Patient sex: M
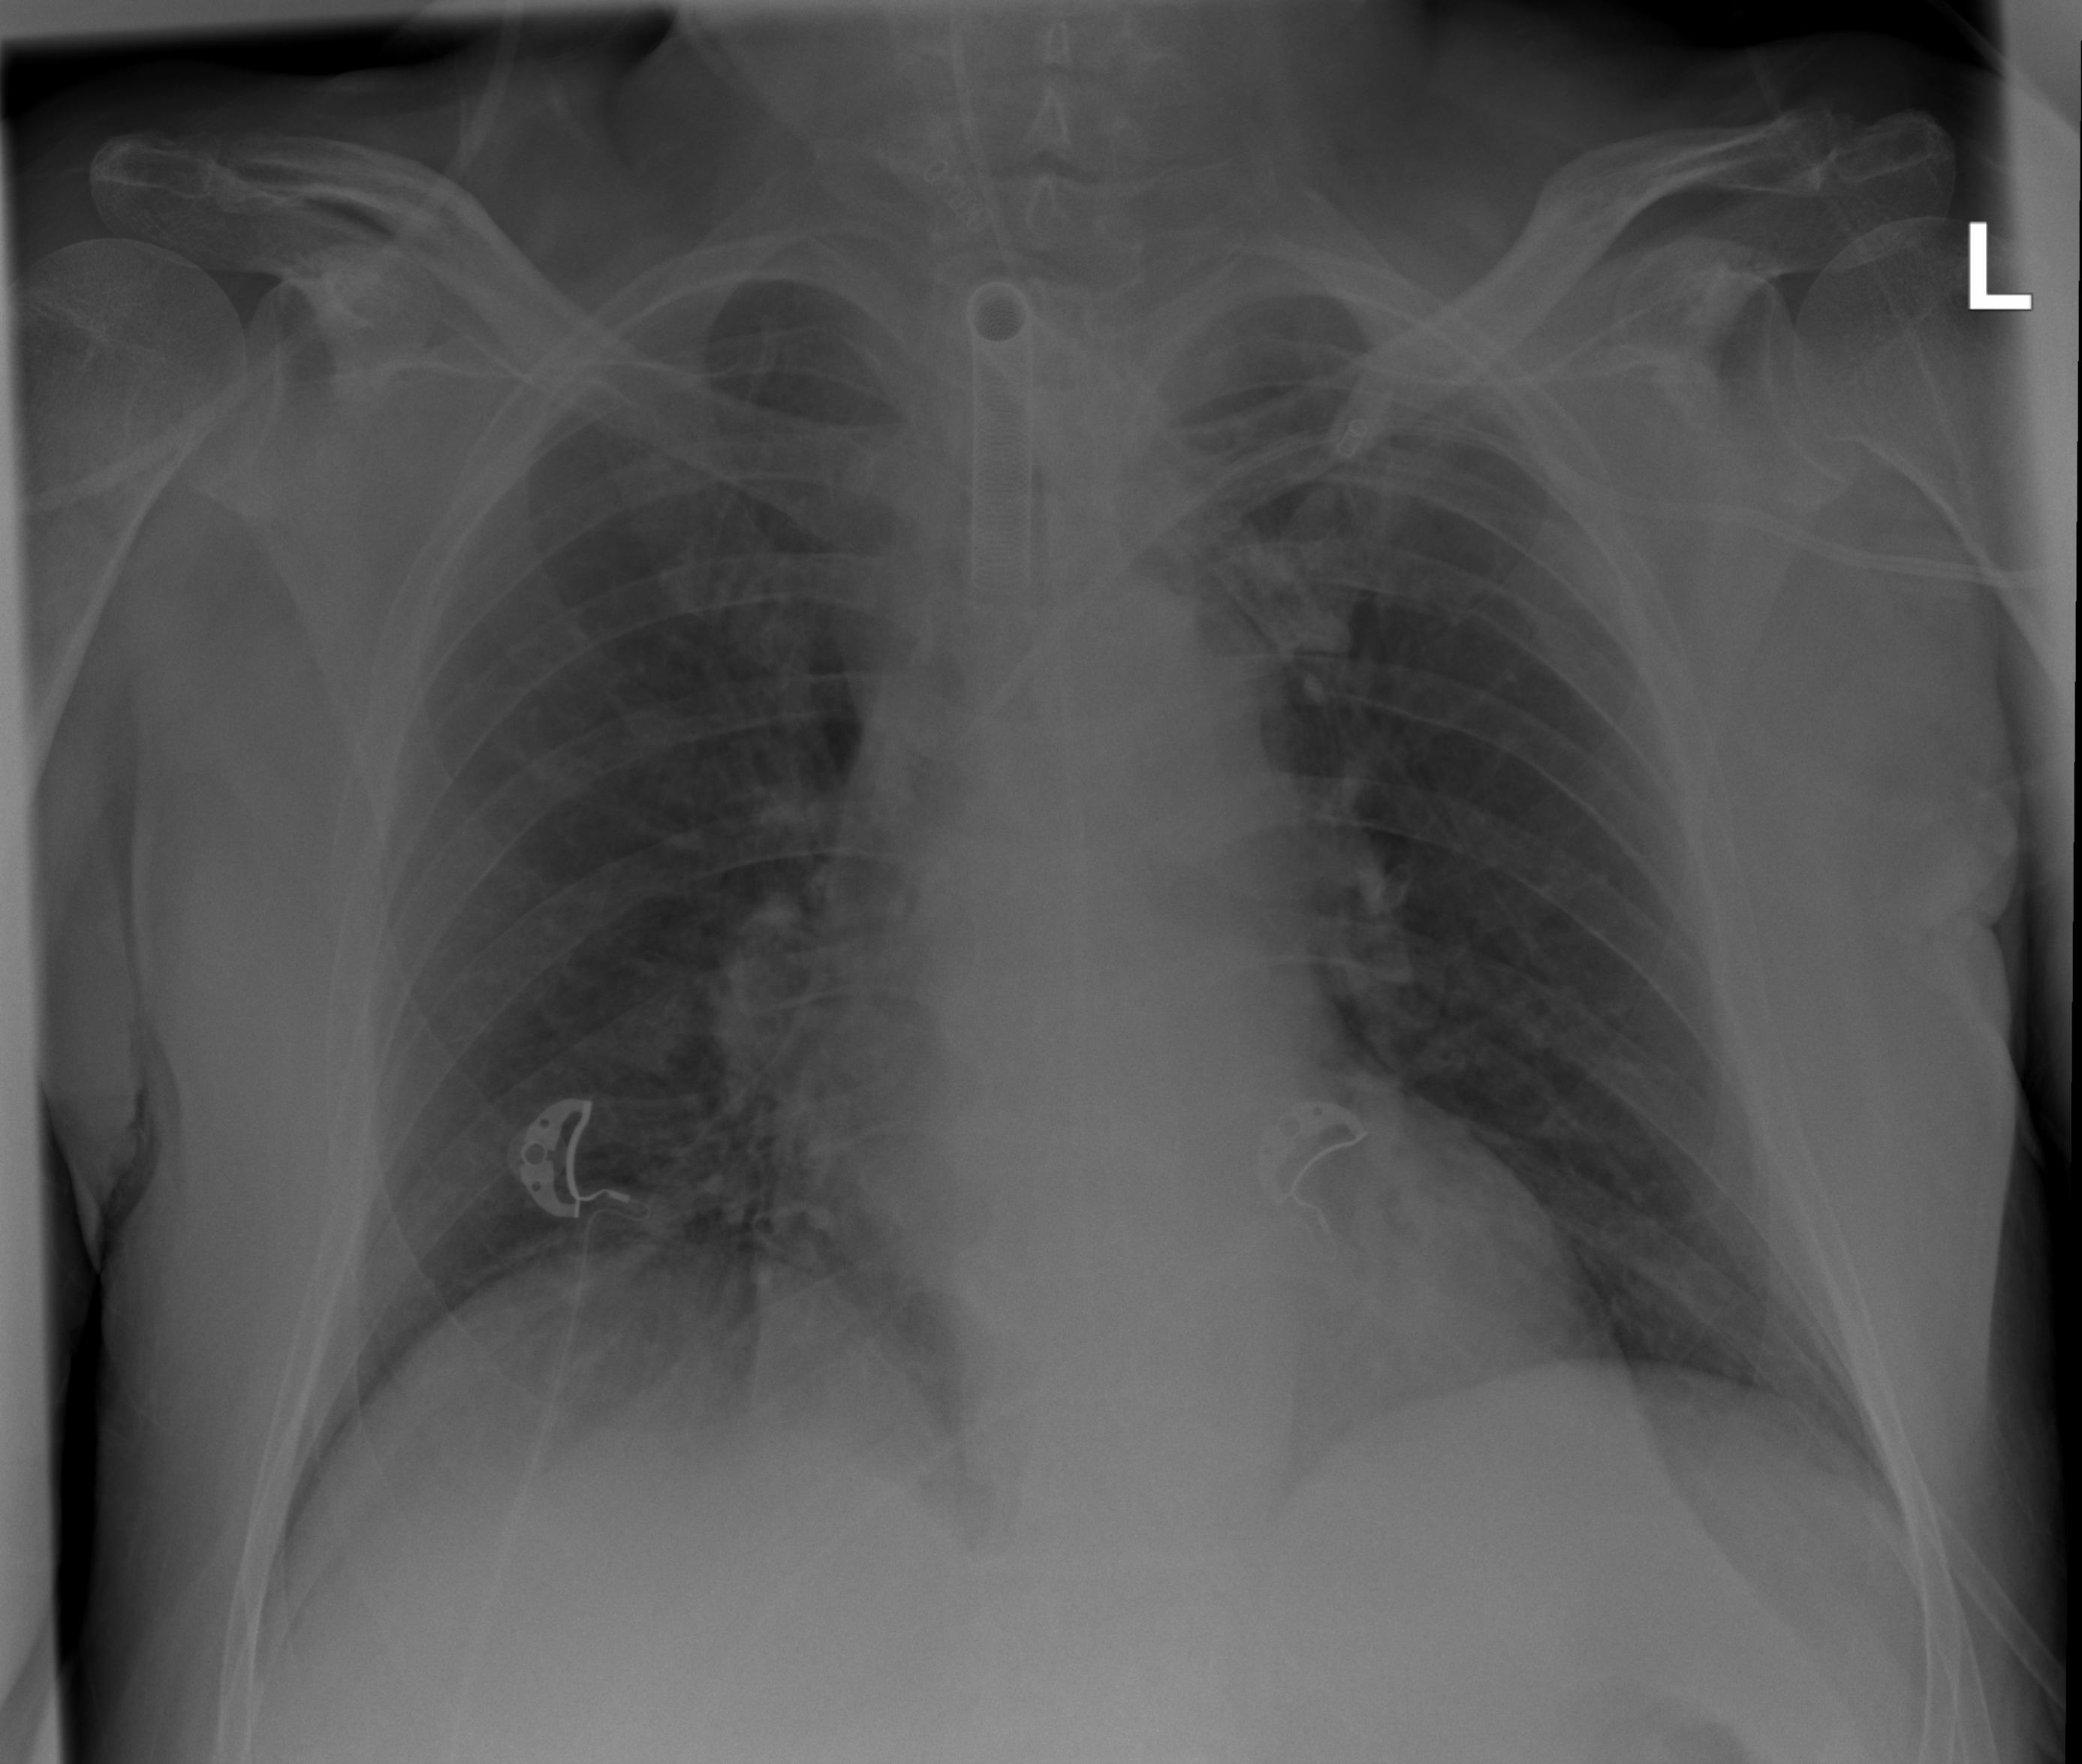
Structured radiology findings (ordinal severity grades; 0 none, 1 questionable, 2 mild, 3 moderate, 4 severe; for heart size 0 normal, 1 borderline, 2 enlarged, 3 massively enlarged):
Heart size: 1
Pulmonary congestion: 0
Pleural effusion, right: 2
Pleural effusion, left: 0
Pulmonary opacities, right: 0
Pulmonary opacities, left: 0
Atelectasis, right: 2
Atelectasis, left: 0